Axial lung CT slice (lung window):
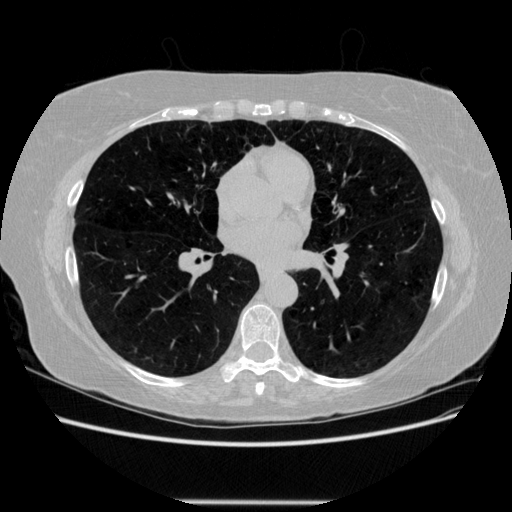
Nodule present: no